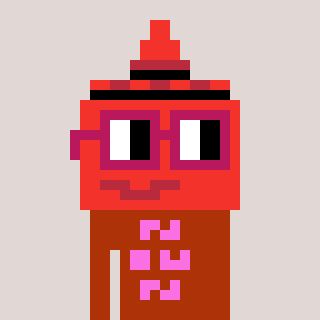
a pixel art character with square dark red glasses, a ketchup-shaped head and a hotbrown-colored body on a warm background